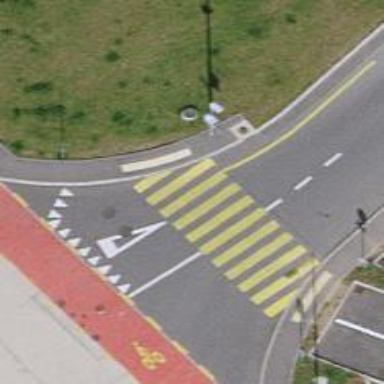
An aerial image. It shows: Marked zebra crossing on the road.